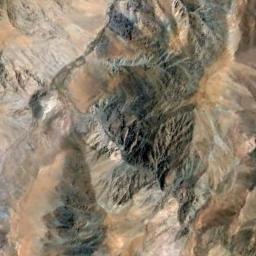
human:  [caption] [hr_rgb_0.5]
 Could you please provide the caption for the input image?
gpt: The folded mountain consists of some ridges and valleys of different sizes .

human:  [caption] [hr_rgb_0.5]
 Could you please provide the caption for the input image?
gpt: The mountain is full of yellow soil .

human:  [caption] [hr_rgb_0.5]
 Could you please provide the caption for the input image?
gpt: The mountain is uneven and rough .

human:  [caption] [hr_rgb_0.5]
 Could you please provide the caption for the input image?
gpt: Seventy percent of the area on this mountain is bare orange-red land .

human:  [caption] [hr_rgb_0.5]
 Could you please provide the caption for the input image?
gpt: There are some ravines on the brown mountain .